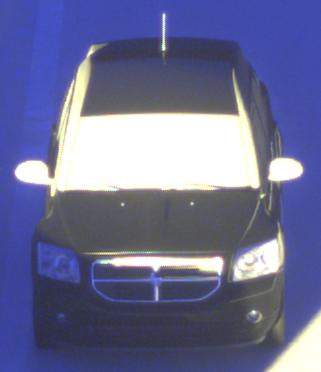
Make: Dodge
Model: Caliber 1.8
Detailed model: Caliber
Model produced from: 2006/06
Model produced until: 2009/03
Doors: 5
Color: black
Road condition: dry road
Daytime: sunrise or sunset
Contrast: high contrast